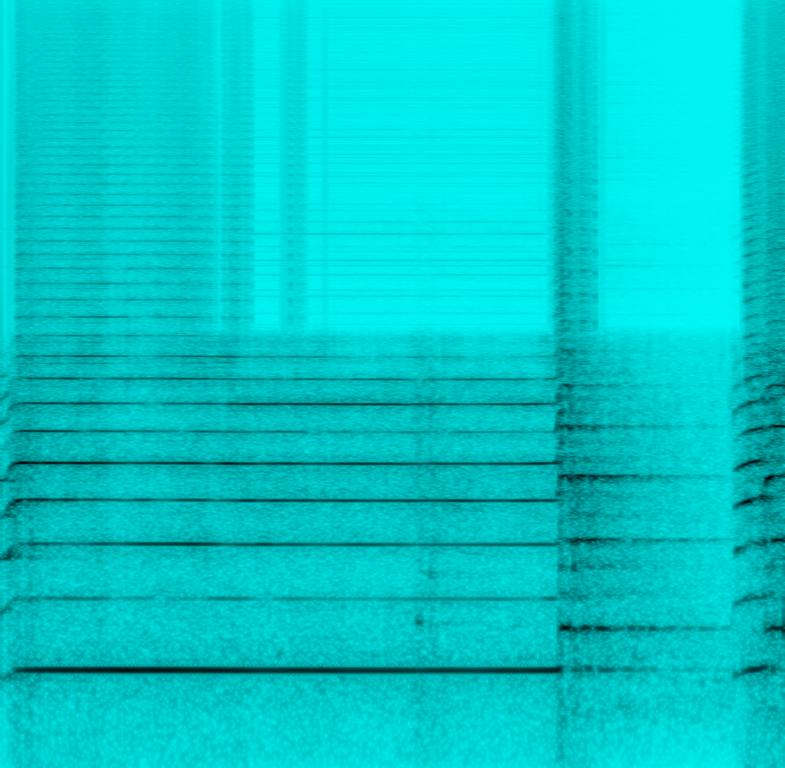
This song features a shofar being played. It starts off with a sustained note followed by a higher note. After a short pause, the melody is repeated but the first note is shortened and the second, higher note is sustained. There are no other instruments in this song. This song has religious significance. This song can be played at the call of battle in a historical movie.